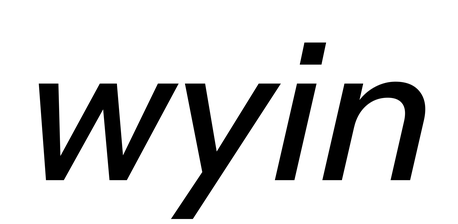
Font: InstrumentSans-Italic_Medium_Italic